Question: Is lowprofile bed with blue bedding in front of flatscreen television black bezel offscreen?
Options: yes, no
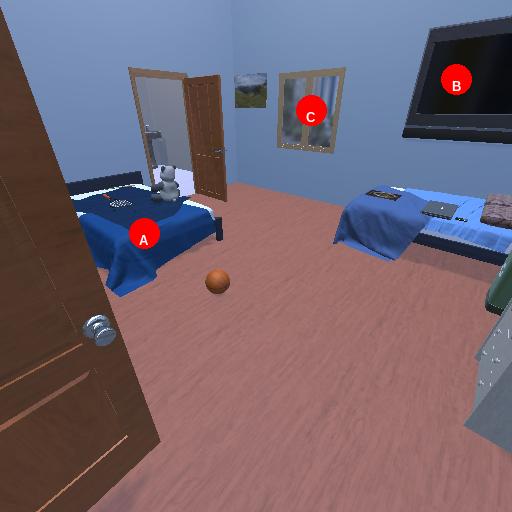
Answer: yes